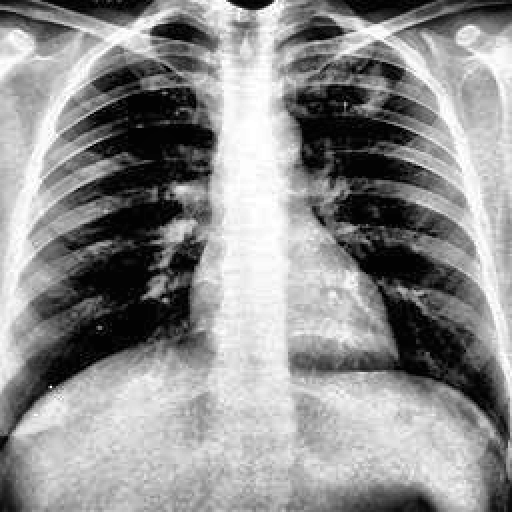
Finding: TUBERCULOSIS